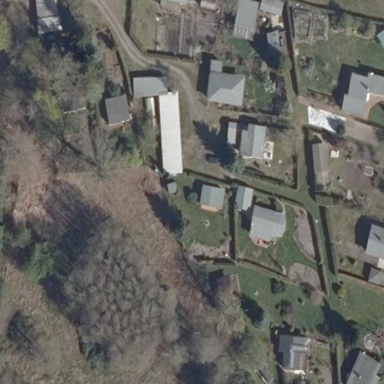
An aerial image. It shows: Allotments area.